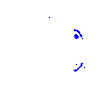
Particle: proton